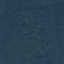
Label: Forest